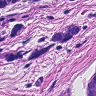
Metastatic tissue present: yes